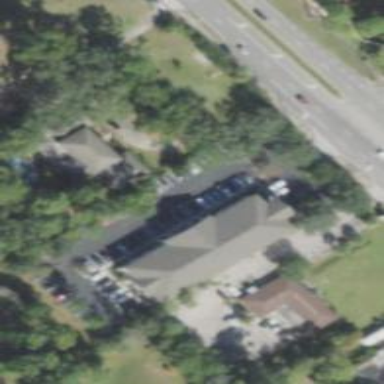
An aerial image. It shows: Car rental facility.